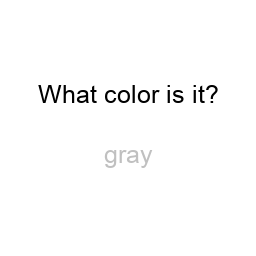
Color: silver
Color name shown: gray
Background color: white
Question text color: black